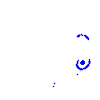
Particle: proton